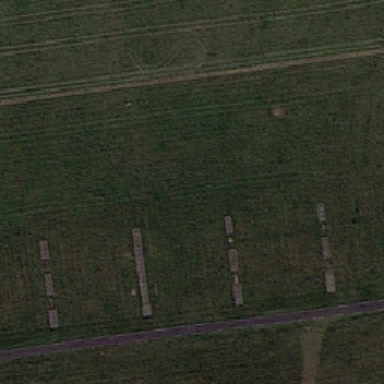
Part of meadow with many intensive dark green grass in it .